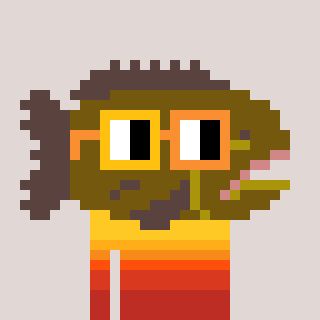
a pixel art character with square yellow and orange glasses, a grouper-shaped head and a orange-colored body on a warm background